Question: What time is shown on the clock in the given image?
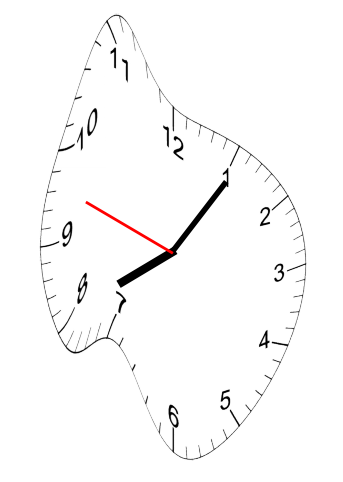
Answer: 08:05:48